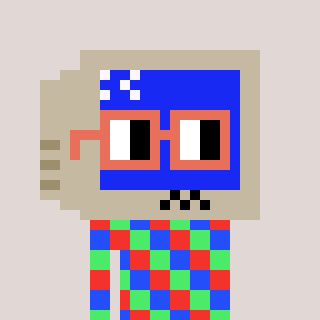
a pixel art character with square orange glasses, a old monitor-shaped head and a foggrey-colored body on a warm background